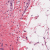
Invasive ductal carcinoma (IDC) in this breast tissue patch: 0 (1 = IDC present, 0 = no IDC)